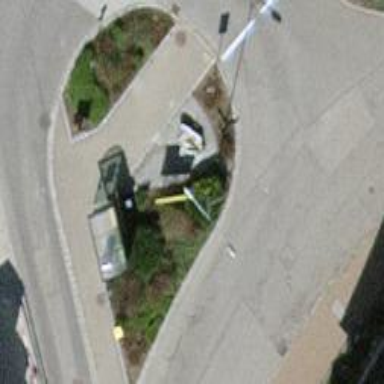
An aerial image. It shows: Guidepost with information.